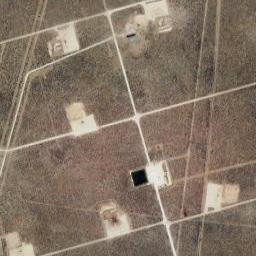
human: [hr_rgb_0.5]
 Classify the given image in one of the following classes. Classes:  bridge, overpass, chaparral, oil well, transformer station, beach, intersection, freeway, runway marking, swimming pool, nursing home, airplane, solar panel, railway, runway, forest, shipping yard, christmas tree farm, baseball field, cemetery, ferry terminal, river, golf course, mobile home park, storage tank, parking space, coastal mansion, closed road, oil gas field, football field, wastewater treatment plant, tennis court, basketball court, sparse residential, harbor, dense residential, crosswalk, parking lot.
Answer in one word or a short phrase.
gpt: oil gas field